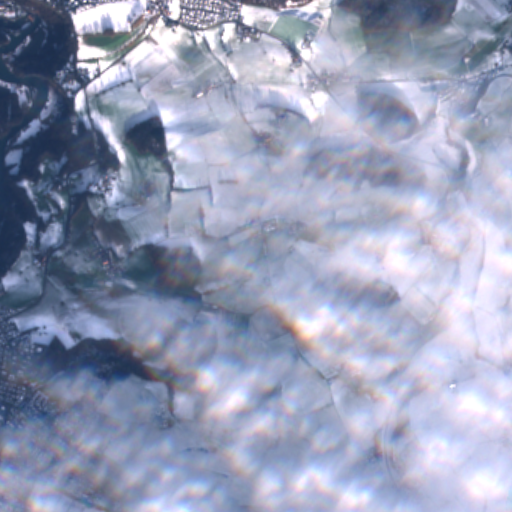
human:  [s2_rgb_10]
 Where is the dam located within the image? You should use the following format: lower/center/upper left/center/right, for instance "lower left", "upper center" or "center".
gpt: The dam is located in the upper left of the image.
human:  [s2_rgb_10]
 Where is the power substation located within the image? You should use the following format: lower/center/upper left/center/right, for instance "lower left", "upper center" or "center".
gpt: The power substation is located in the lower left of the image.
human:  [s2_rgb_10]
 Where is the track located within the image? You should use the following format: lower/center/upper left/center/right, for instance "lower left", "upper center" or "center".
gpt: The track is located in the lower left of the image.
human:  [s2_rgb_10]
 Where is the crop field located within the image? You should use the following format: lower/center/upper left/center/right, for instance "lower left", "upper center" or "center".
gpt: There is no crop field in the image.